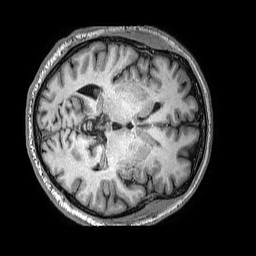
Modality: T1w
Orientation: axial
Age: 70
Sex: male
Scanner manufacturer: philips
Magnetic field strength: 3 T
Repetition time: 0.006741 s
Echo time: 0.003073 s